Question: I'm working on a project where I have to do a custom "tour/trip" based on the locations the user chooses on the map.
and every tour has a title, with the locations that he chose.
say for example he made a tour(list) and called it 'Tour 1' and in this 'Tour 1' first he wants to go to the hotel, and then to KFC, and then to the beach.
I'm at the point where I made a list and gave it a title, but can't show the places that I planned to go in the activity, here is a screenshot of the activity <URL>, and here is a screenshot of my realtime database.

so I want to show all the places that I planned to go, where it says 'Place 1' in the activity.
here is my code.
'''
userDatabase = FirebaseDatabase.getInstance().getReference("UsersToursList").child(userID);
userDatabase.addValueEventListener(new ValueEventListener() {
@Override
public void onDataChange(@NonNull DataSnapshot snapshot) {
tourList.clear();
for (DataSnapshot tourSnapshot : snapshot.getChildren()) {
Tour tour = tourSnapshot.getValue(Tour.class);
tourList.add(tour);
}
MyToursListAdapter adapter = new MyToursListAdapter(MyToursActivity.this,tourList);
list_view_tours.setAdapter(adapter);
}
});
'''
here is the Adapter class
'''
class MyToursListAdapter extends ArrayAdapter<Tour> {
private Activity mContext;
private List<Tour> TourList;
public MyToursListAdapter(Activity mContext, List <Tour> TourList) {
super(mContext,R.layout.tours_item_list,TourList);
this.mContext = mContext;
this.TourList = TourList;
}
@Override
public View getView(int position, View convertView, ViewGroup parent) {
TextView tvTourTitle,tvPlace;
LayoutInflater inflater = mContext.getLayoutInflater();
View listItemView = inflater.inflate(R.layout.tours_item_list,null,true);
tvTourTitle = listItemView.findViewById(R.id.tour_list_tv_TourTitle);
tvPlace = listItemView.findViewById(R.id.tour_list_tv_place);
Tour tour = TourList.get(position);
tvTourTitle.setText(tour.getTourTitle());
tvPlace.setText(tour.getPlace());
return listItemView;
}
'''
Tour class
'''
class Tour {
String place;
public String getPlace() {
return place;
}
'''
I hope you understand.
: based on @Simran Sharma request I'll post the whole code that is realted to this issue.
First,
'''
class Tour {
String tourTitle;
String tourID;
String places;
public Tour(){
}
public Tour(String TourTitle,String TourID) {
tourTitle = TourTitle;
tourID = TourID;
}
public Tour(String TourTitle,String TourID,String Places) {
tourTitle = TourTitle;
tourID = TourID;
places = Places;
}
public String getTourTitle() {
return tourTitle;
}
public String getTourID() {
return tourID;
}
public String getPlaces() {
return places;
}
'''
, its actually the same as before, but i don't really know if i should use TextView or ListView. so let me know please because i think its an array not a normal string.
here is the code where i :
'''
Query query = myTourUserDatabase.orderByChild("tourTitle").equalTo(ListChosen);
query.addListenerForSingleValueEvent(new ValueEventListener() {
@Override
public void onDataChange(@NonNull DataSnapshot snapshot) {
if(snapshot.exists()) {
for (DataSnapshot issue : snapshot.getChildren()) {
ListID = issue.getKey();
Log.d("mytag", "onClick: MapActivity Chosen list ref from spinner " + ListID);
TourListChosen_UserDB = FirebaseDatabase.getInstance().getReference("UsersToursList").child(userID).child(ListID);
Map<String, Object> Place = new HashMap<>();
Place.put("place",PlaceName);
//Tour tour = snapshot.getValue(Tour.class);
//places.add(tour);
TourListChosen_UserDB.setValue(Place);
}
}
}
@Override
public void onCancelled(@NonNull DatabaseError error) {
}
});
'''
here is the code where i the whole list (supposed to be with all the places that i added 'example KFC, Hotel ...' but its not working):
'''
userDatabase.addValueEventListener(new ValueEventListener() {
@Override
public void onDataChange(@NonNull DataSnapshot snapshot) {
tourList.clear();
for (DataSnapshot tourSnapshot : snapshot.getChildren()) {
Tour tour = tourSnapshot.getValue(Tour.class);
tourList.add(tour);
}
MyToursListAdapter adapter = new MyToursListAdapter(MyToursActivity.this,tourList);
list_view_tours.setAdapter(adapter);
}
@Override
public void onCancelled(@NonNull DatabaseError error) {
}
});
'''
I think this is all the code what i got about this issue...
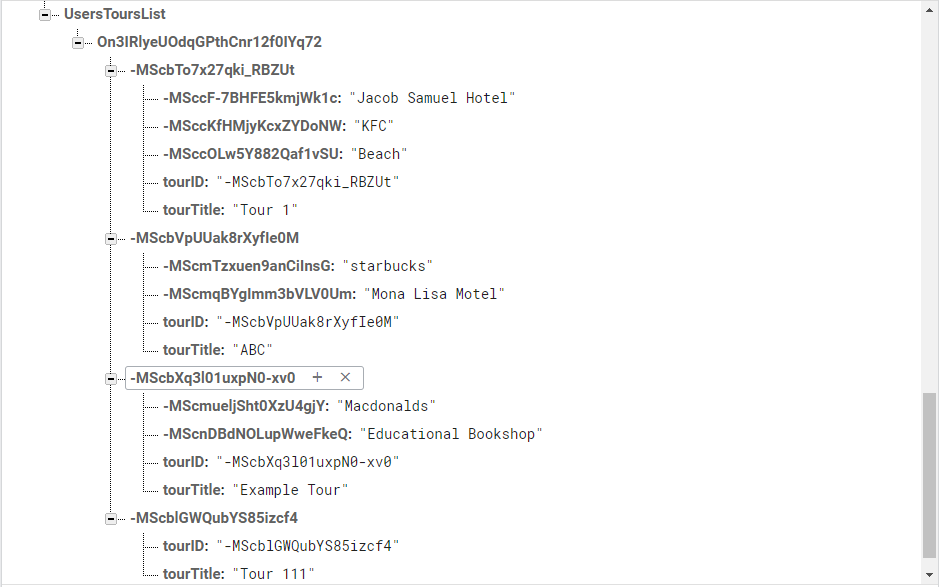
Answer: Ok, so let's start with the Tour.java.
'''
class Tour {
// make these private
private String tourTitle, tourID;
// have this public
ArrayList<Place> places;
public Tour(){
// required constructor
}
// main constructor
public Tour(String tourTitle,String tourID) {
this.tourTitle = tourTitle;
this.tourID = tourID;
}
public String getTourTitle() {
return tourTitle;
}
public String getTourID() {
return tourID;
}
}
'''
Create another class Place.java
'''
class Place {
private String name;
public Place() {}
public Place(String name) {
this.name = name;
}
public String getName() {
return name;
}
}
'''
I am gonna use the below database reference throughout
'''
dbRef = FirebaseDatabase.getInstance().getReference().child("userToursList").child(userId);
placesRef = dbRef.child(listId).child("places");
'''
So when you want to add a tour do like below:
'''
Tour tour = new Tour("Tour1", listId);
dbRef.child(listId).setValue(tour);
'''
And when you want to add a new place, use the below code.
'''
Place place = new Place("KFC");
placesRef.push().setValue(place);
'''
Now in your activity declare the below fields:
'''
ArrayList<Tour> tours = new ArrayList<>();
ArrayList<Place> places = new ArrayList<>();
MyToursListAdapter adapter = new Adapter(MyToursActivity.this, tours);
list_view_tours.setAdapter(adapter);
'''
And when you want to retrieve the list of tours:
'''
dbRef.addChildEventListener(new ChildEventListener() {
@Override
public void onChildAdded(@NonNull DataSnapshot snapshot, @Nullable String previousChildName) {
// check if the snapshot exists or not
if (snapshot.exists()) {
// the snapshot exists, now retrieve the data
Tour tour = snapshot.getValue(Tour.class);
if (tour != null) {
// update the list with a new tour item
tours.add(tour);
// tell the adapter that the data has been updated
adapter.notifyDataSetChanged();
}
}
}
@Override
public void onChildChanged(@NonNull DataSnapshot snapshot, @Nullable String previousChildName) { }
@Override
public void onChildRemoved(@NonNull DataSnapshot snapshot) { }
@Override
public void onChildMoved(@NonNull DataSnapshot snapshot, @Nullable String previousChildName) { }
@Override
public void onCancelled(@NonNull DatabaseError error) { }
});
'''
And when you want to retrieve the list of places in a particular tour:
'''
placesRef.addChildEventListener(new ChildEventListener() {
@Override
public void onChildAdded(@NonNull DataSnapshot snapshot, @Nullable String previousChildName) {
// check if the snapshot exists or not
if (snapshot.exists()) {
// the snapshot exists, now retrieve the data
Place place = snapshot.getValue(Place.class);
if (place != null) {
// update the list with a new tour item
places.add(place);
// you can update the places list in the Tour class as well like below
tour.places.add(place);
// inform adapter that the data has changed so changes can be seen
adapter.notifyDataSetChanged();
}
}
}
@Override
public void onChildChanged(@NonNull DataSnapshot snapshot, @Nullable String previousChildName) { }
@Override
public void onChildRemoved(@NonNull DataSnapshot snapshot) { }
@Override
public void onChildMoved(@NonNull DataSnapshot snapshot, @Nullable String previousChildName) { }
@Override
public void onCancelled(@NonNull DatabaseError error) { }
});
'''